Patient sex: M
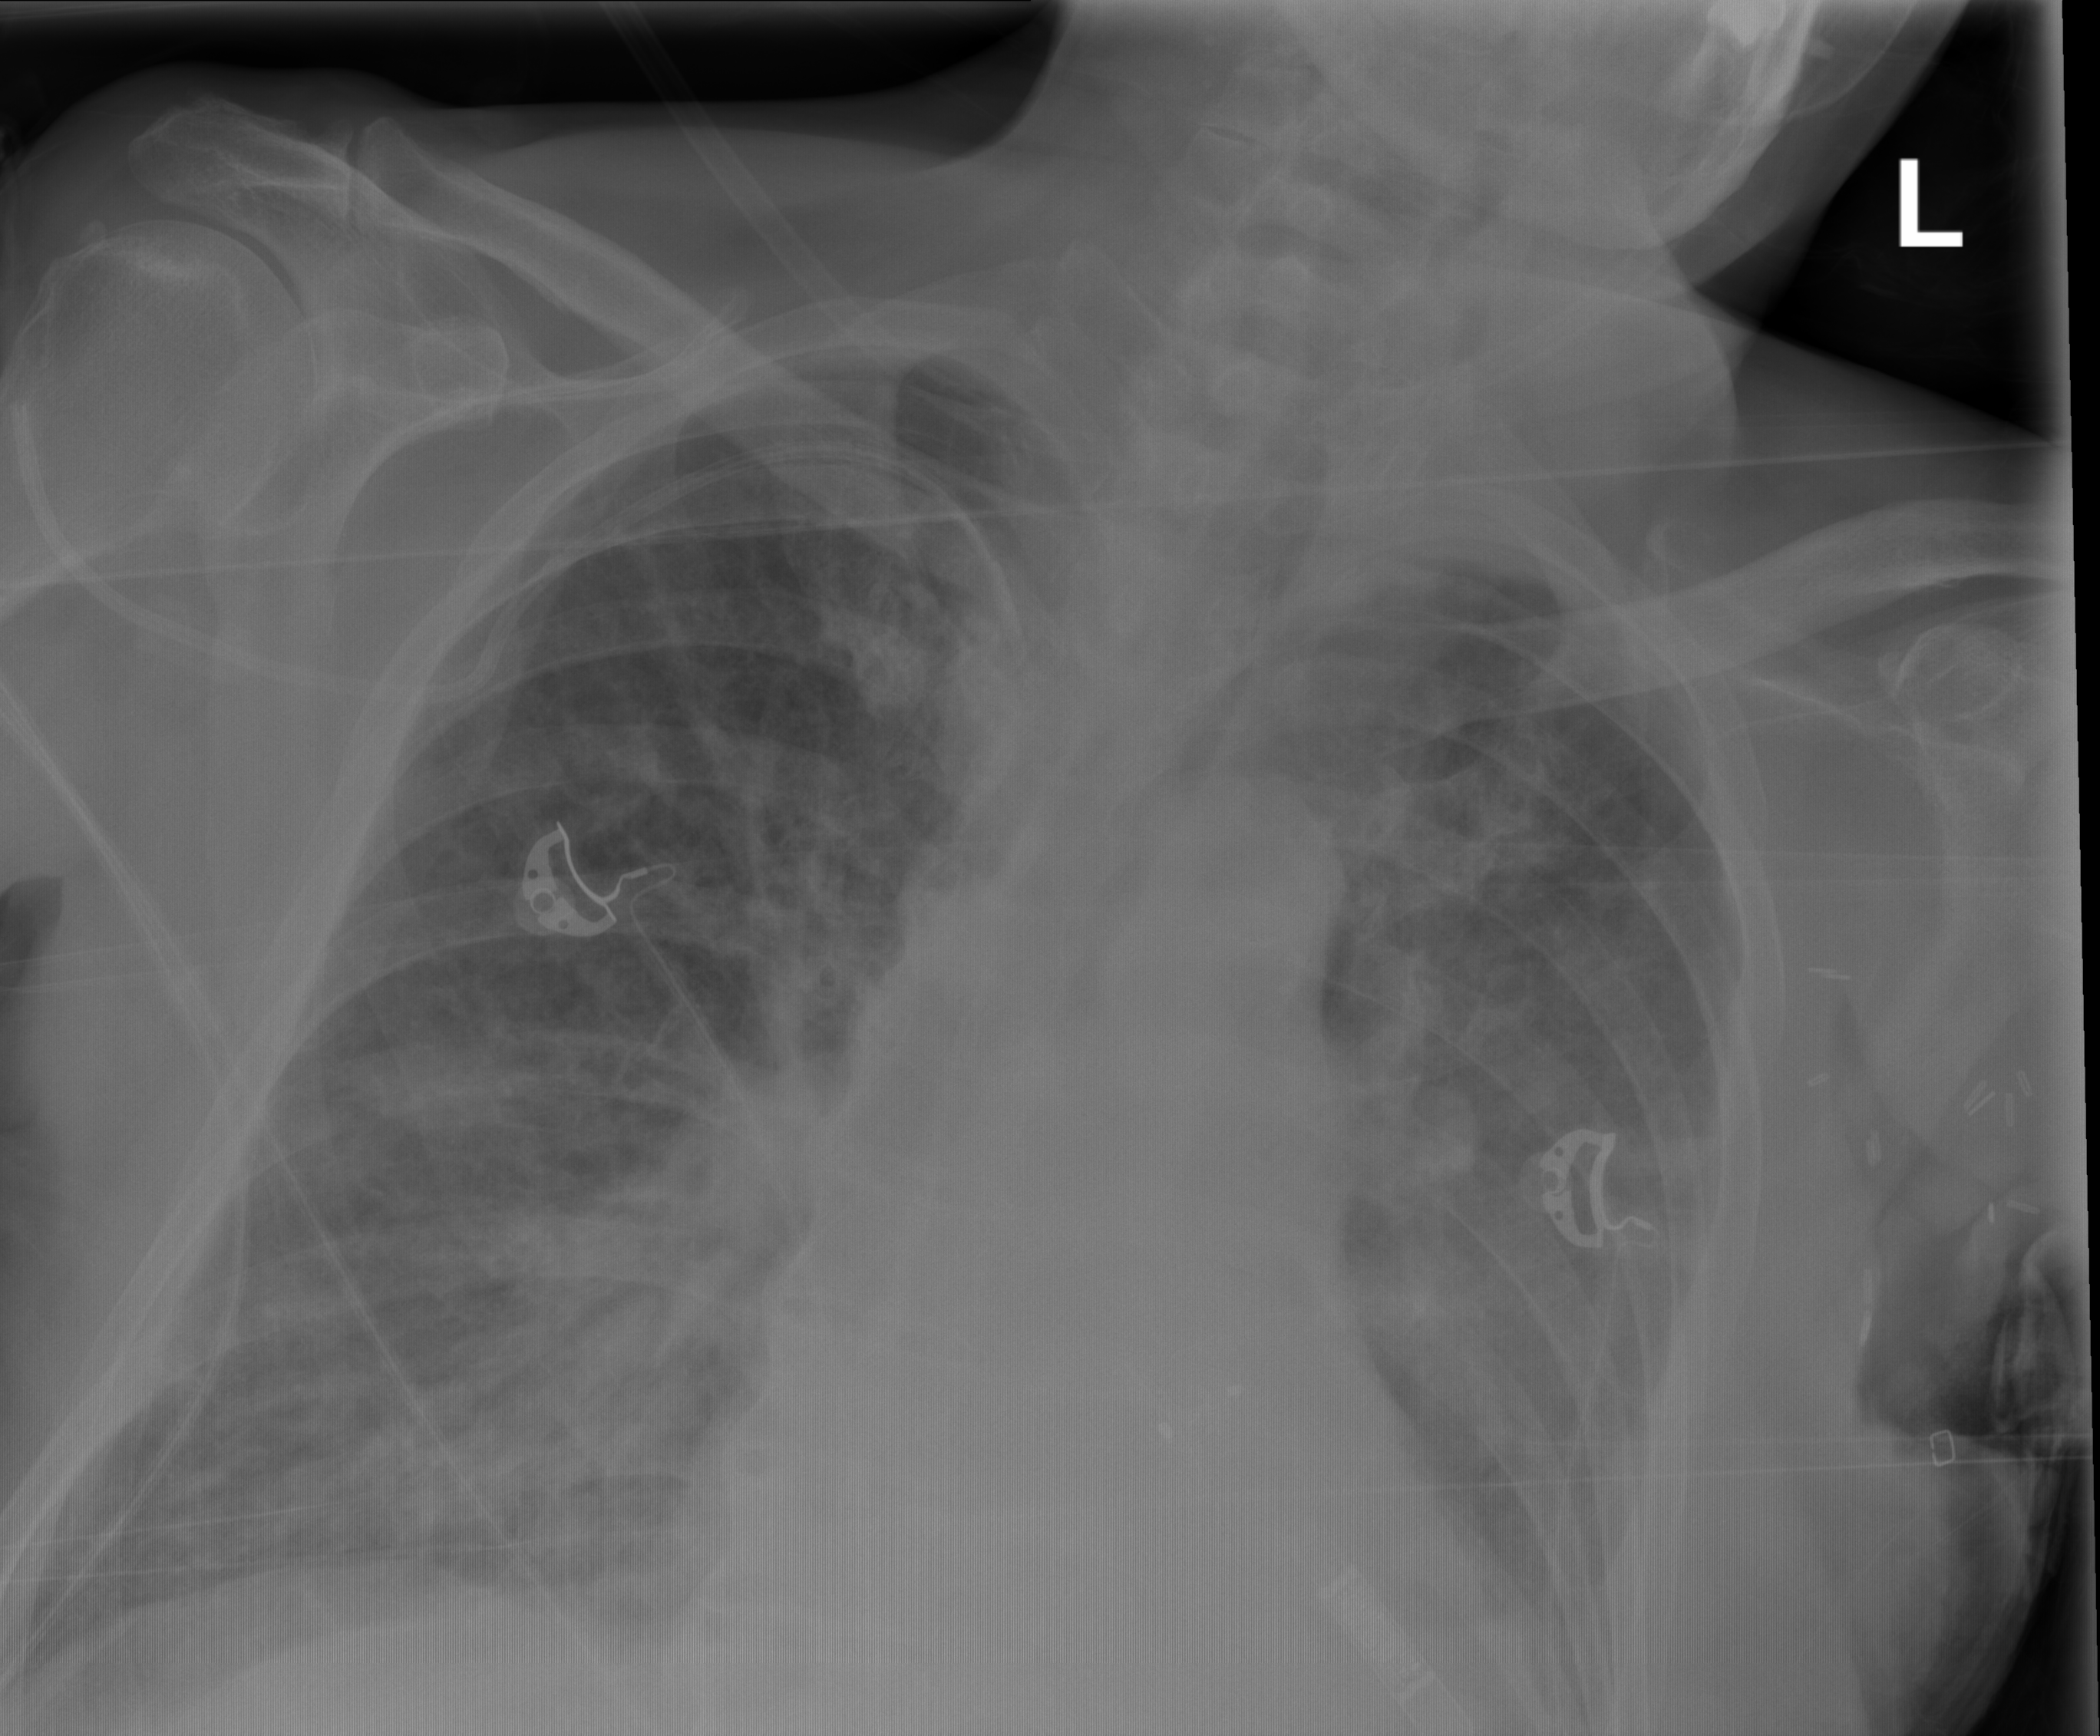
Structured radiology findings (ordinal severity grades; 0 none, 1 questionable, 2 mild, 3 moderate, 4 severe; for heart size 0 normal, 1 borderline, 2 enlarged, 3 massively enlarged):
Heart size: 0
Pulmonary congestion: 2
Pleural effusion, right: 0
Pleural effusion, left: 0
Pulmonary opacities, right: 3
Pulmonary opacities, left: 3
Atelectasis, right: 2
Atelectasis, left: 2